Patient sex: M
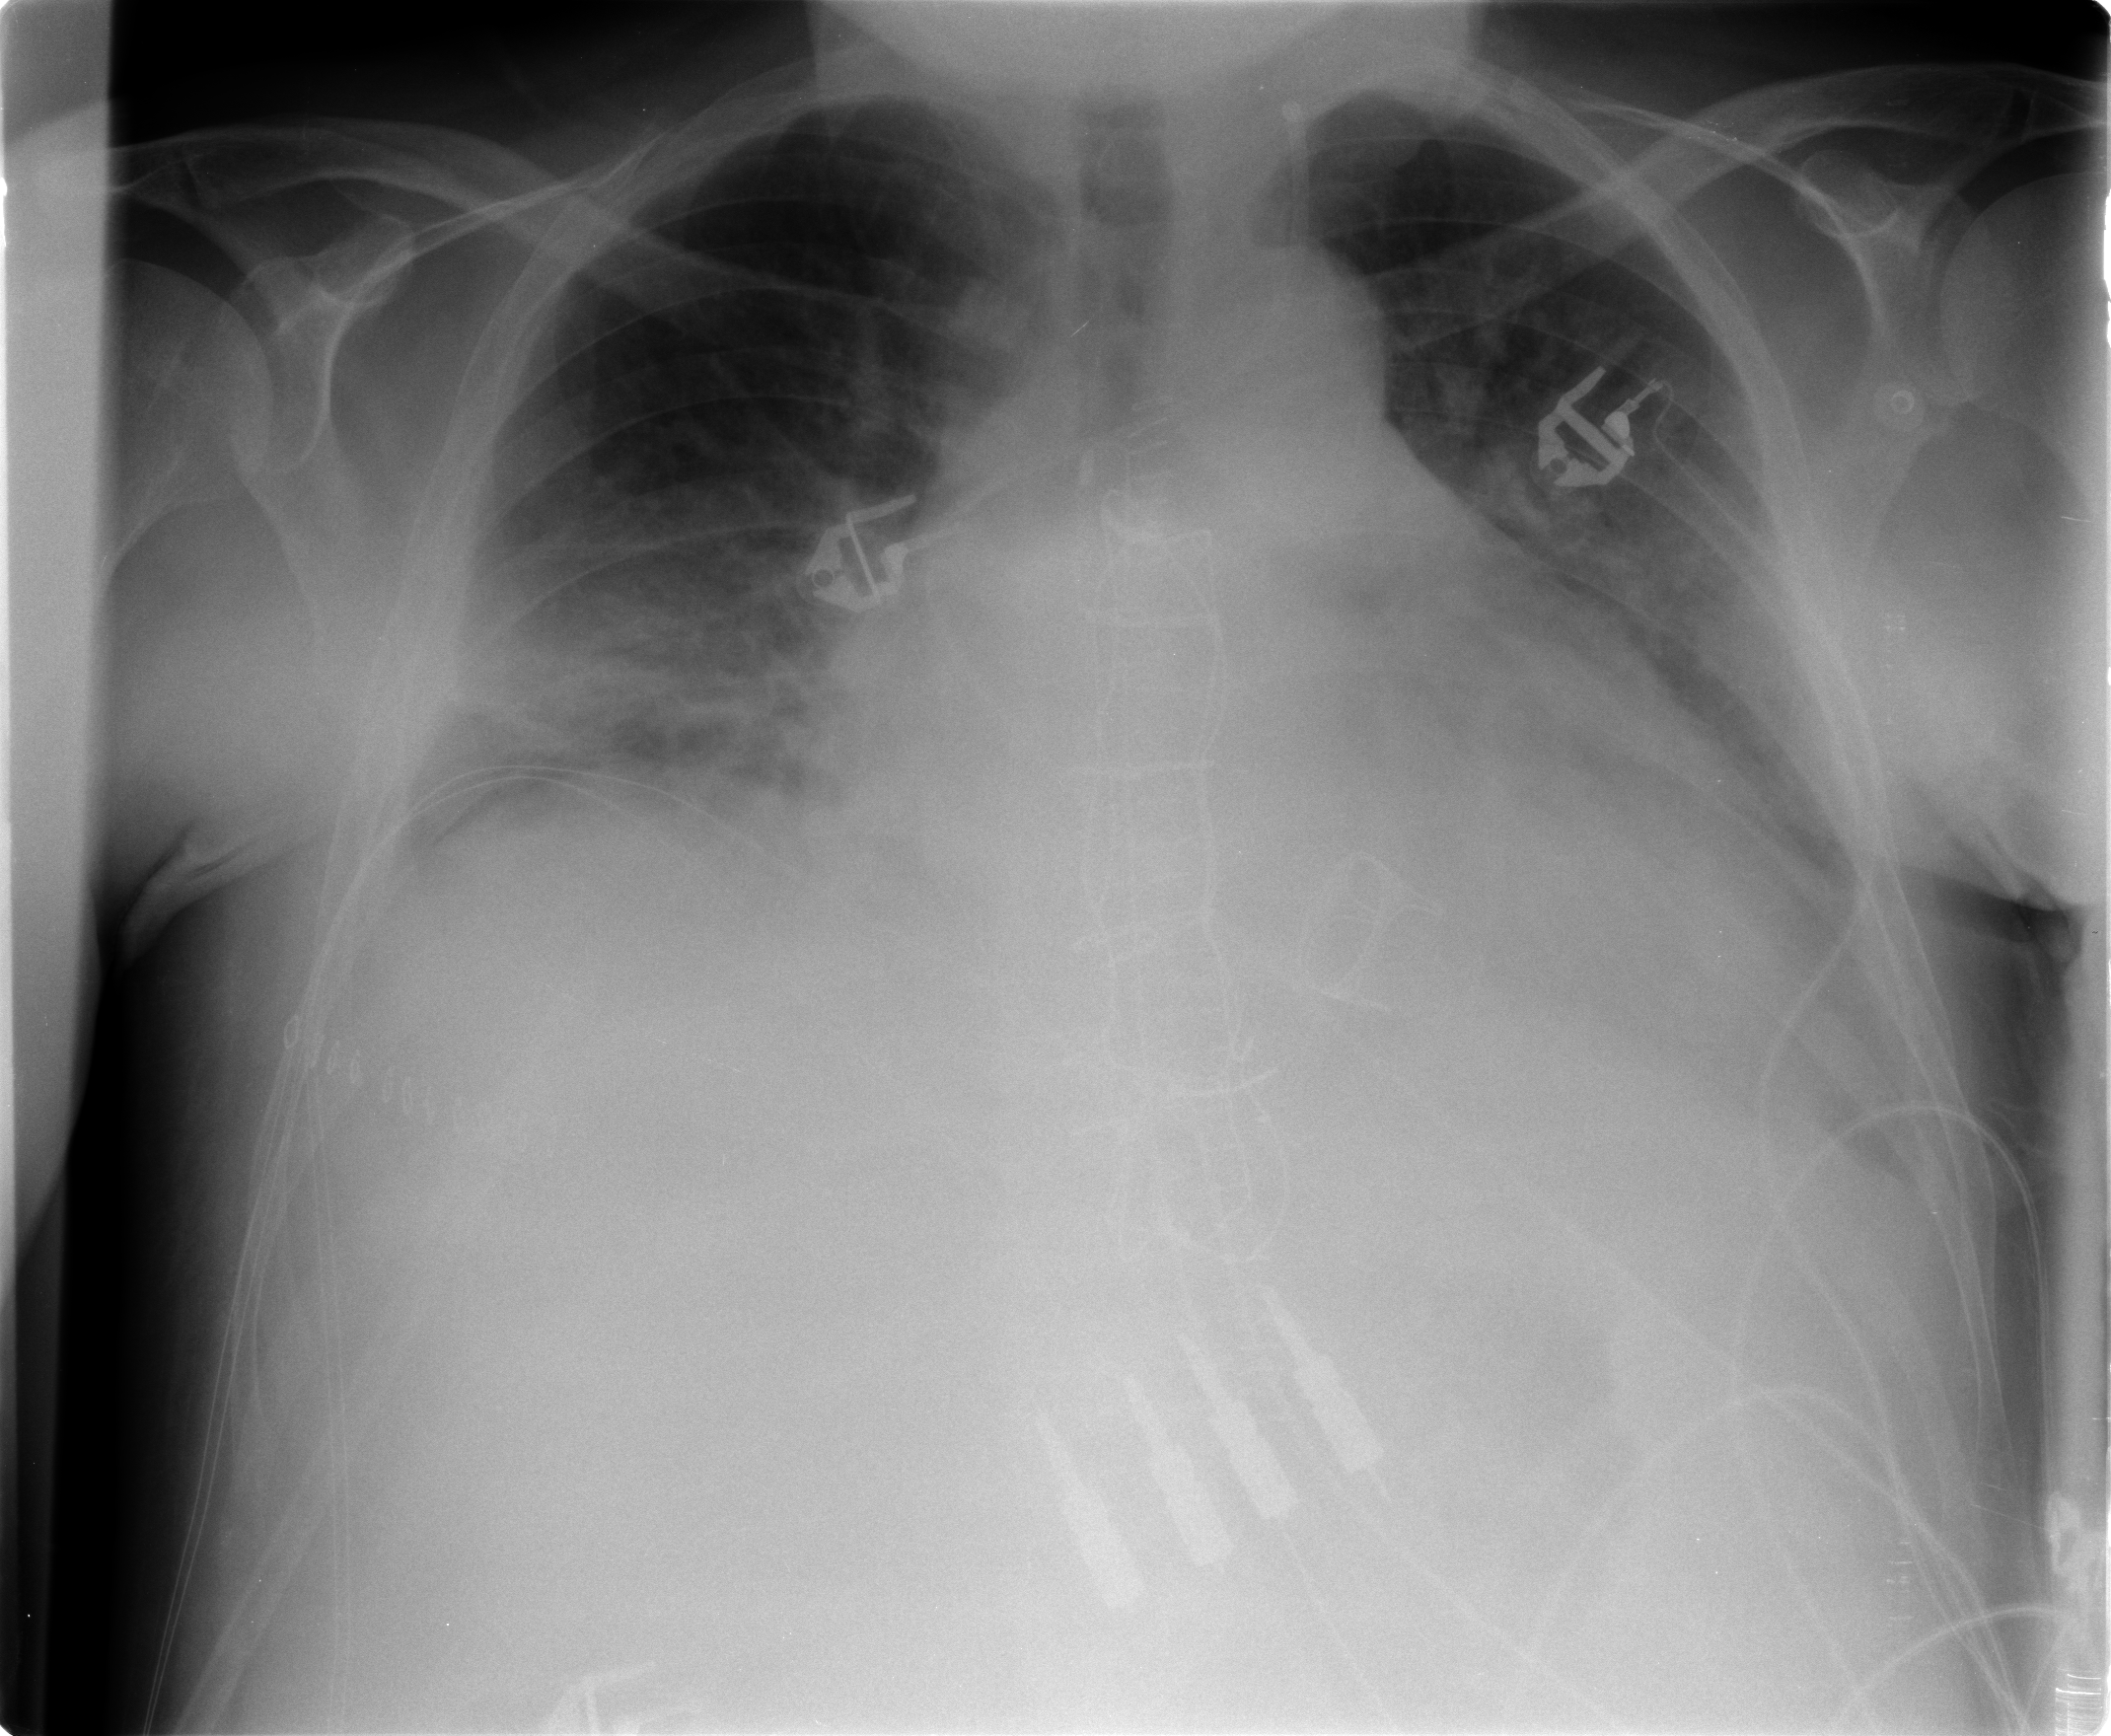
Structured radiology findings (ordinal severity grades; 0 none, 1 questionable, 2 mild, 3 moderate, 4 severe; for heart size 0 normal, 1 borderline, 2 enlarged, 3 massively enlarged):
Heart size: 3
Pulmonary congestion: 2
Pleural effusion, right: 2
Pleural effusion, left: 2
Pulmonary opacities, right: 0
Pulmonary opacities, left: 0
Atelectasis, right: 2
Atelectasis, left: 2